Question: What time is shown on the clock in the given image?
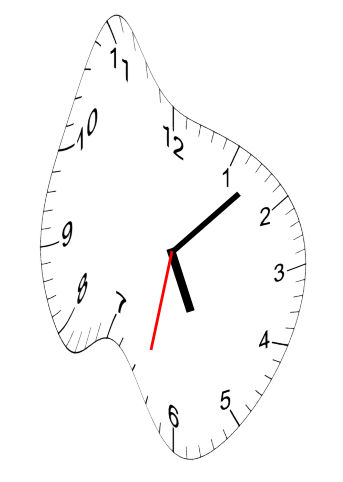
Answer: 05:07:32